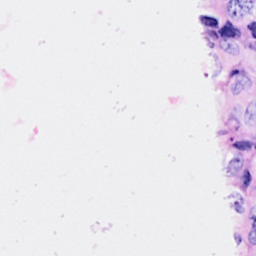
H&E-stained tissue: Breast